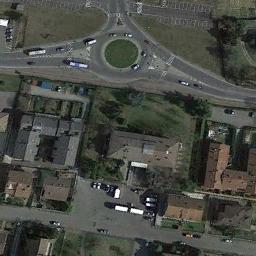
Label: roundabout